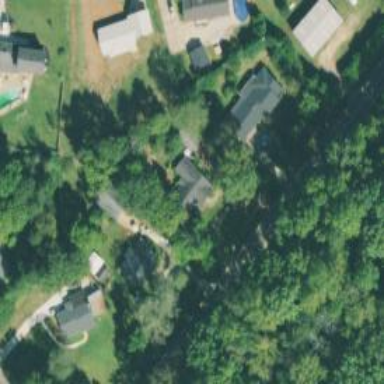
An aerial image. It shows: Driveway.